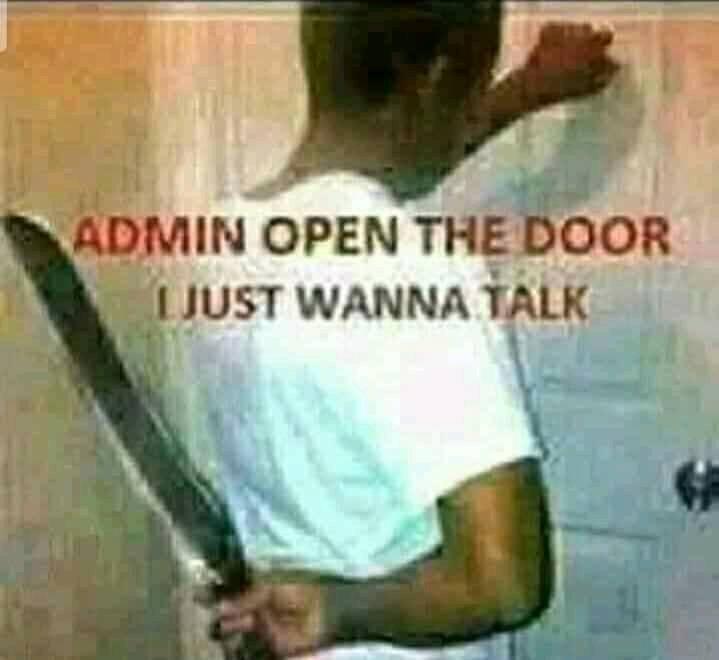
Caption: ADMIN OPEN THE DOOR I JUST WANNA TALK
Label: non-hate